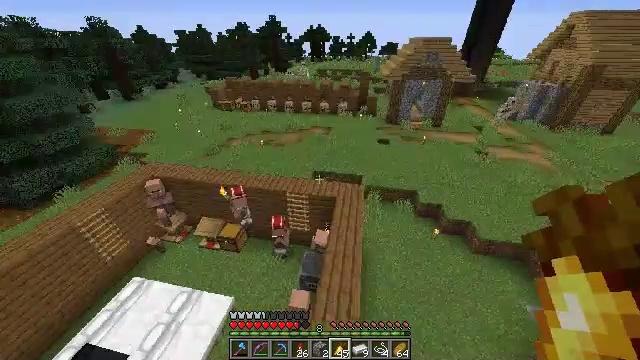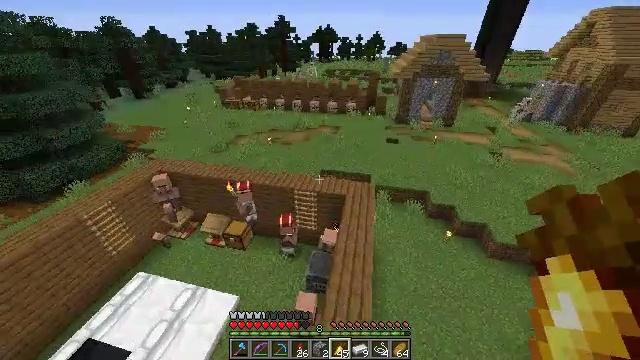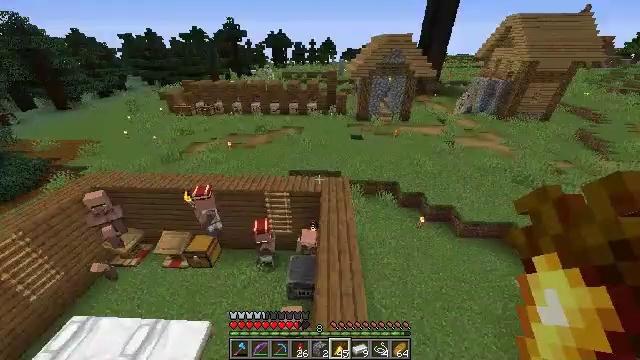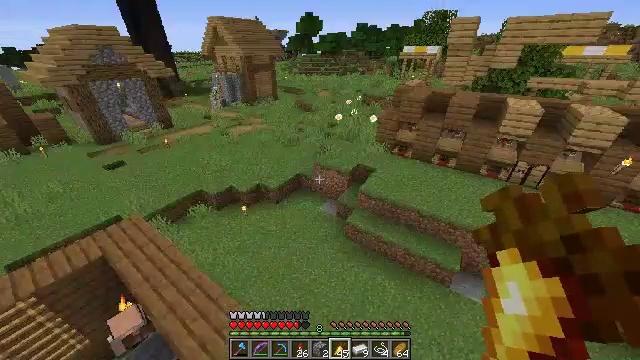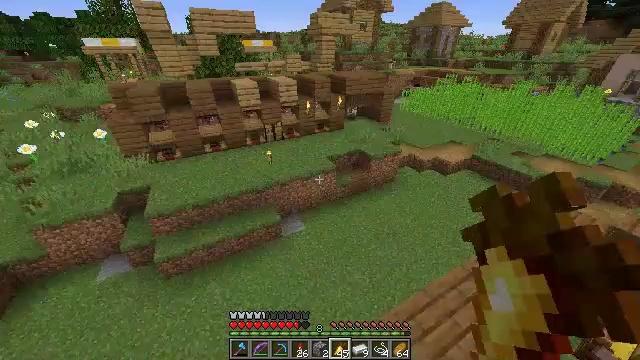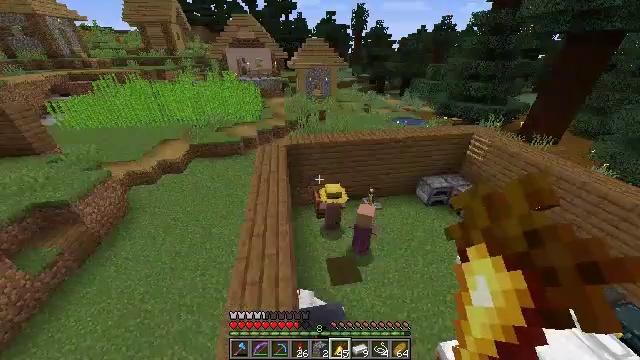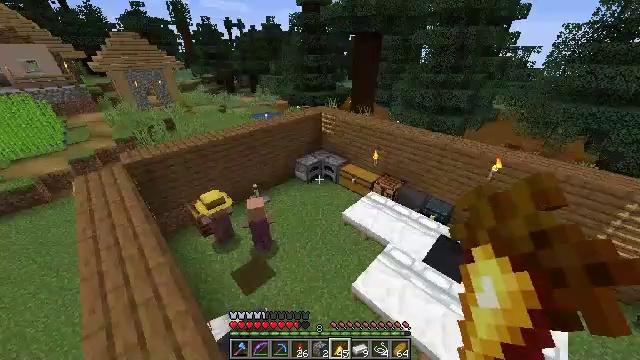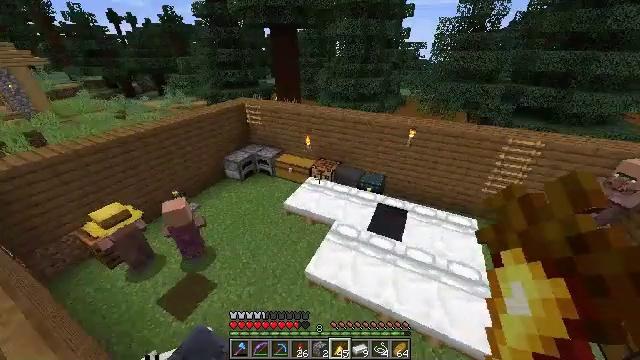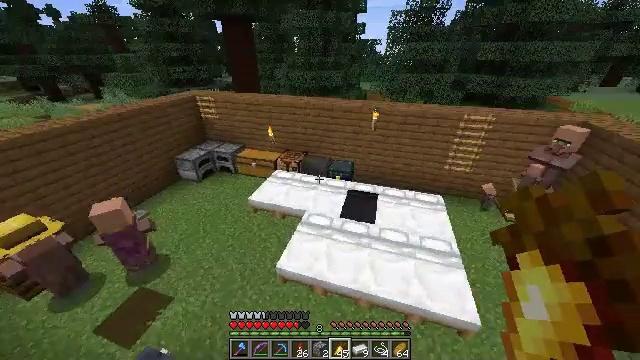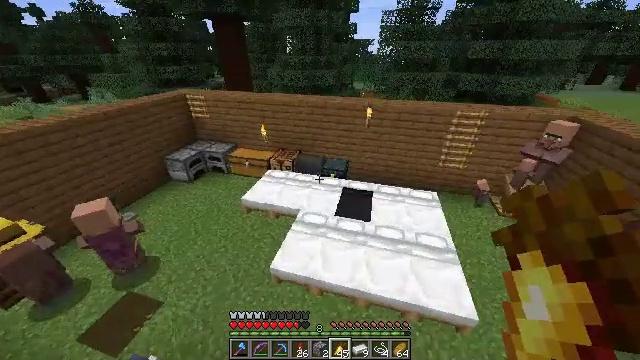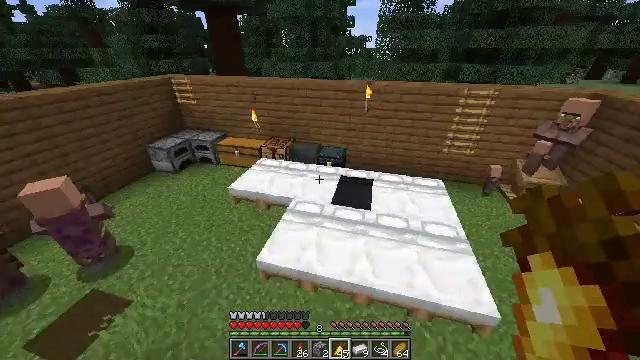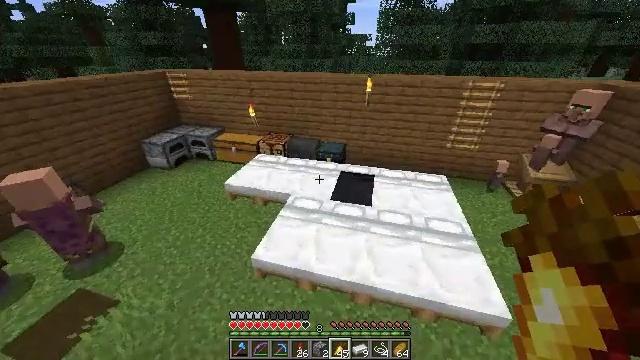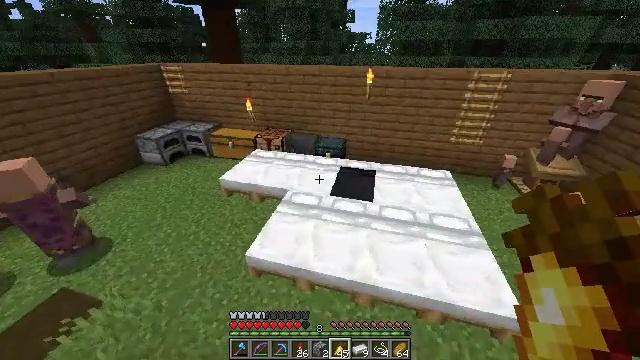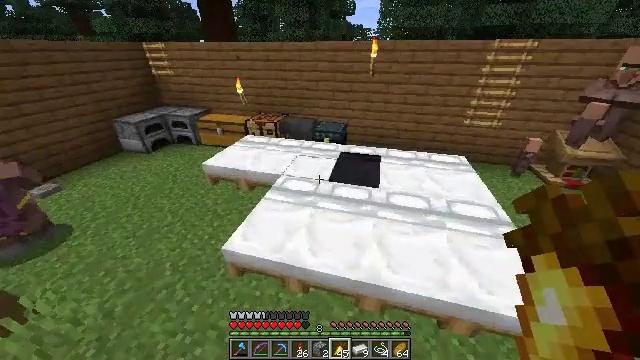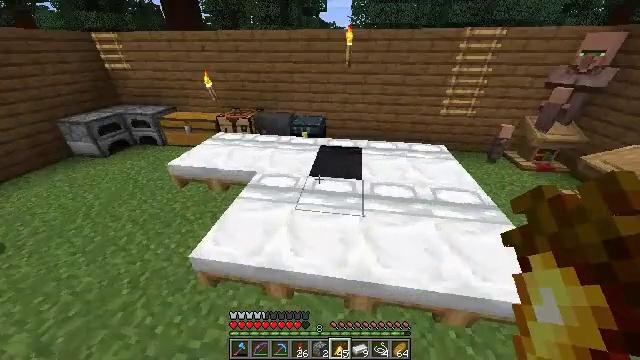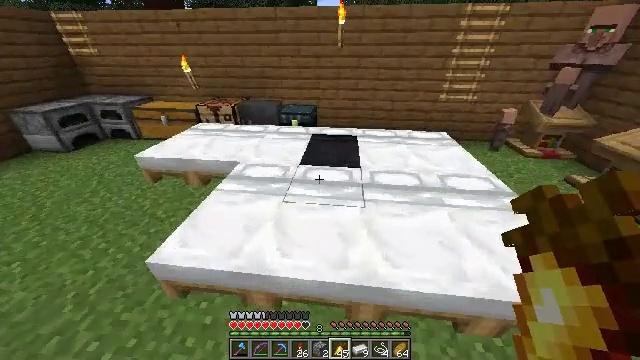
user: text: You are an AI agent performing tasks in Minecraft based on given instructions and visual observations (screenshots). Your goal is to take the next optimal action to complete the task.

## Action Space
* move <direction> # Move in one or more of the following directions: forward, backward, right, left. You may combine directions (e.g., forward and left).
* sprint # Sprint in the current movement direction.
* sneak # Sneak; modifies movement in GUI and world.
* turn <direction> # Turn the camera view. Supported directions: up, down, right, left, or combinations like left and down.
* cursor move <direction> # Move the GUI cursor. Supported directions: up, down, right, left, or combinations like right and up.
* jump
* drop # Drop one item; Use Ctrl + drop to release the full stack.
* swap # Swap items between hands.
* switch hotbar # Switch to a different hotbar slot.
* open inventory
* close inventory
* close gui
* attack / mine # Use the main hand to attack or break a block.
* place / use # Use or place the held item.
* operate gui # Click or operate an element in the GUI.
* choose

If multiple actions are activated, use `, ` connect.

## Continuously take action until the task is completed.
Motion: motion action
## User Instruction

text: Drop a golden carrot.
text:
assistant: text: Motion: move forward, sprint, turn left, jump
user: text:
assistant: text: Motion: move forward, sprint, turn right and up, jump
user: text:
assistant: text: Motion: move forward, sprint, turn right, jump
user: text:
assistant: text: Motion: move forward, sprint, turn right, jump
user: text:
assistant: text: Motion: move forward, sprint, turn right, jump
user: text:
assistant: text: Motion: move forward, sprint, turn right, jump
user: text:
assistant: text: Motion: move forward, sprint, turn right, jump
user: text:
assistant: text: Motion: move forward, sprint, turn right, jump
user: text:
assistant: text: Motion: move forward, sprint, turn right, jump
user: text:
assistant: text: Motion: move forward, sprint, jump
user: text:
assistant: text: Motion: move forward, sprint, jump
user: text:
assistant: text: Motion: move forward, sprint, jump
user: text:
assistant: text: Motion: move forward, sprint, jump
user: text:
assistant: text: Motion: move forward, sprint, turn right, jump
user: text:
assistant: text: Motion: move forward, sprint, turn right, jump
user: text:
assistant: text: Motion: move forward, sprint, jump
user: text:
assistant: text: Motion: move forward, sprint, jump
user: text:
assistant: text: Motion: move forward, sprint, jump
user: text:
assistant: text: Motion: move forward, sprint, turn left, jump
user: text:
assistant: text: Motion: move forward, sprint, turn left
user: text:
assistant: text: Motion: move forward, sprint, turn left
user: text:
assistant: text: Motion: move forward, sprint, turn left and down
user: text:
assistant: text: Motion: move forward, sprint, turn left
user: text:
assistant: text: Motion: move forward, sprint, turn left
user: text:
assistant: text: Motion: move forward
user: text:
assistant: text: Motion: move forward, turn left
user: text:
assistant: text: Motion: move forward, turn left and down
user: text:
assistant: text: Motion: turn left and down
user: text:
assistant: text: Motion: turn left
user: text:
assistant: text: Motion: turn left and down